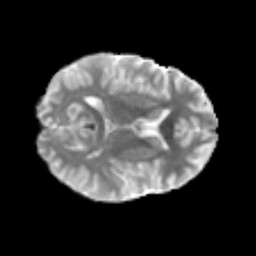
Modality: MD
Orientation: axial
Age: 25
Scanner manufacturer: philips
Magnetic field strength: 3 T
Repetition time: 8.6 s
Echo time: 0.127 s